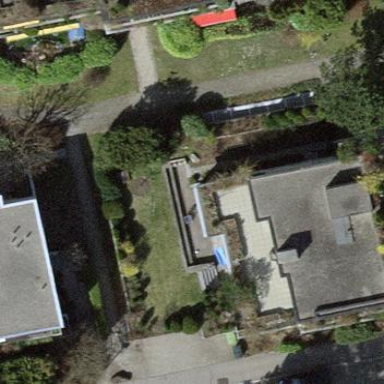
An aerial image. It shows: Building with flat roof.